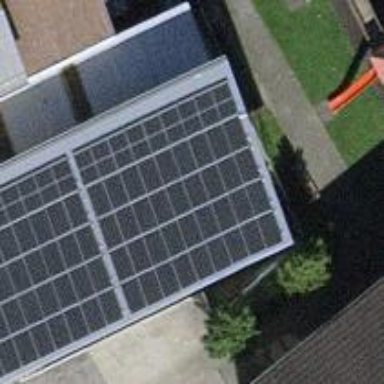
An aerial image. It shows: Solar power generator using photovoltaic method with solar photovoltaic panel types.